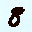
Label: 8